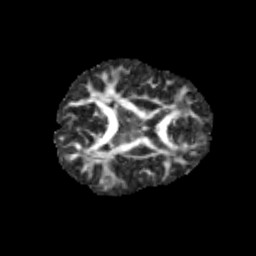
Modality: FA
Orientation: axial
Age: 11
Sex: female
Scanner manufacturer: siemens
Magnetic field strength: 3 T
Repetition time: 3.8 s
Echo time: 0.07 s